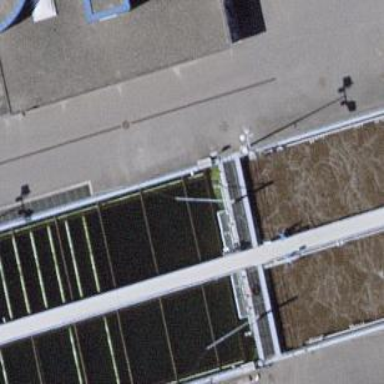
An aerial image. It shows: Image of wastewater.